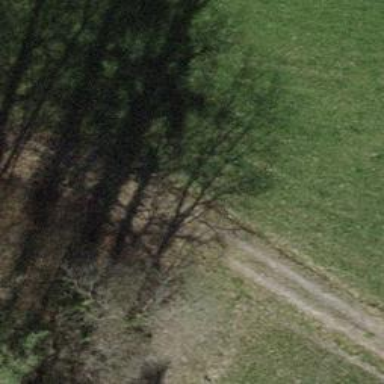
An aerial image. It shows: Grass track road with grade3 tracktype.